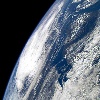
Label: cloud